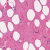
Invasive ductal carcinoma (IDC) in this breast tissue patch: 0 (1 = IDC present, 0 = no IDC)